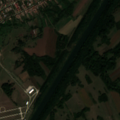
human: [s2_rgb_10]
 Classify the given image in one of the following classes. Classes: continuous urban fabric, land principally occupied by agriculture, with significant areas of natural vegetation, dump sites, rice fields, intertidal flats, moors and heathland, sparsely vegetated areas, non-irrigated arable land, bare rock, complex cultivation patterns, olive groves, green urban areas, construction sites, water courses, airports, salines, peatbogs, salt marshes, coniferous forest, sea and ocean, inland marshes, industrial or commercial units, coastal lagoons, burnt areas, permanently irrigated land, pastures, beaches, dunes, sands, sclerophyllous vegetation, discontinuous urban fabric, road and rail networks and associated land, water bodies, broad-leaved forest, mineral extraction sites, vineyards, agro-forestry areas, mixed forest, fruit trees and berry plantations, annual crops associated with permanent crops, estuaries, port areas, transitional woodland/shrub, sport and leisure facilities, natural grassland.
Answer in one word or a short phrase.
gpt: discontinuous urban fabric, non-irrigated arable land, pastures, complex cultivation patterns, land principally occupied by agriculture, with significant areas of natural vegetation, transitional woodland/shrub, water courses